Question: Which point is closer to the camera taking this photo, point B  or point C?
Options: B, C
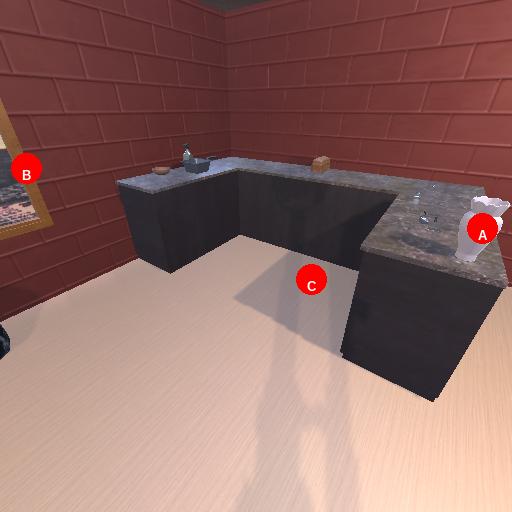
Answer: B